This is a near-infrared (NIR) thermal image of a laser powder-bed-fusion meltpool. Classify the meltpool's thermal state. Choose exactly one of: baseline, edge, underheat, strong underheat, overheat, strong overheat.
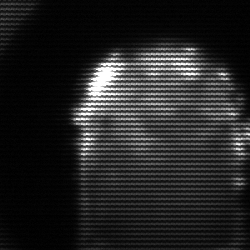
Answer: baseline